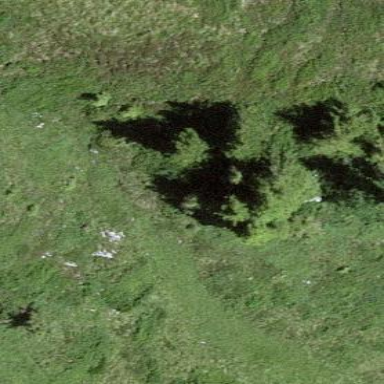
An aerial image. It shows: Patch of scrub vegetation.